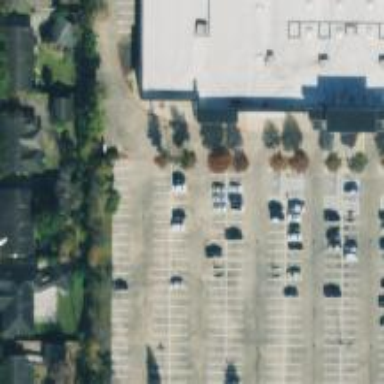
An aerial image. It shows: Parking space is available.